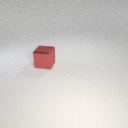
large red metal cube